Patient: sex M, age 69
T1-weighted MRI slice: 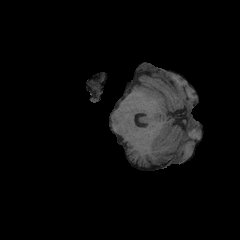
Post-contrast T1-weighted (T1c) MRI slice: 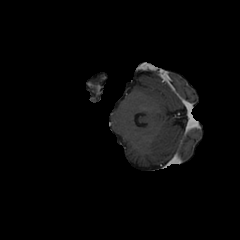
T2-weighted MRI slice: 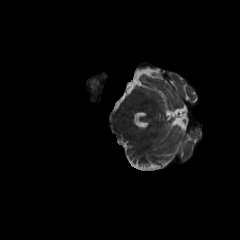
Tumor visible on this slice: no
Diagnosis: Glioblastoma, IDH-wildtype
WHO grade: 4